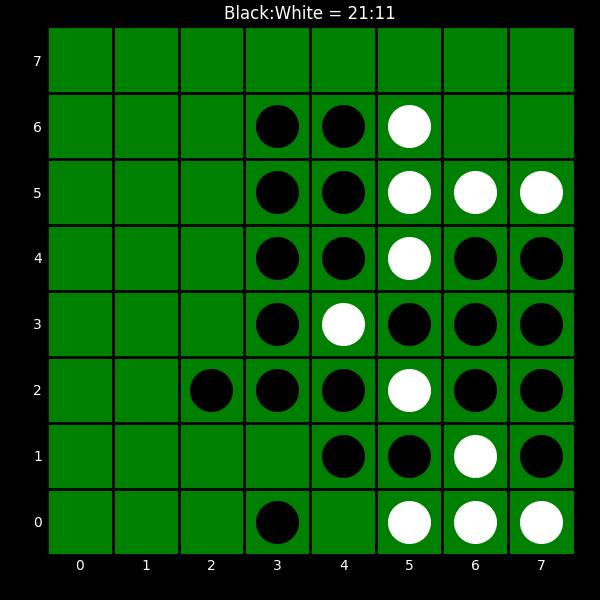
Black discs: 21
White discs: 11